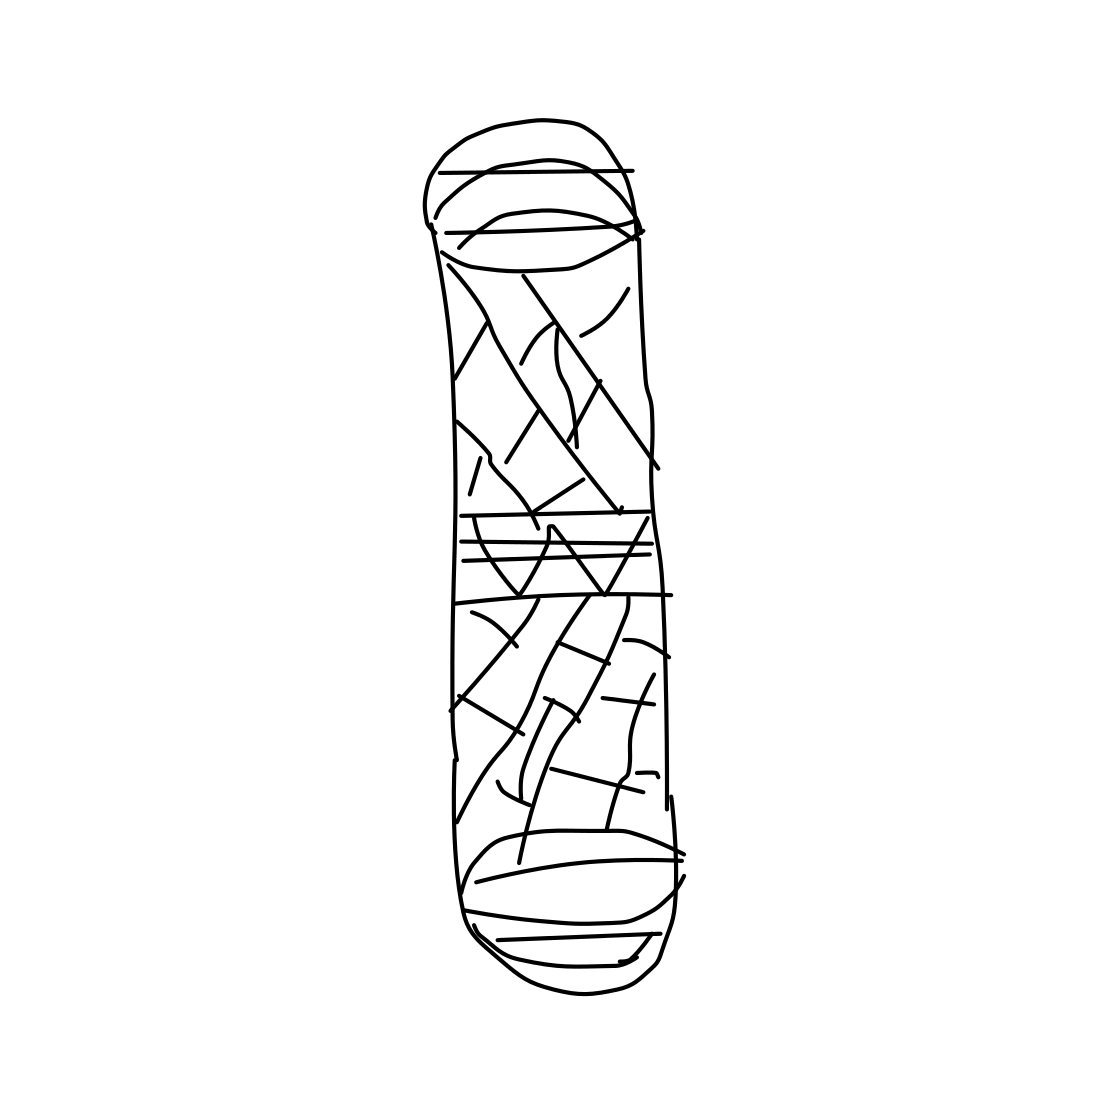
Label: snowboard